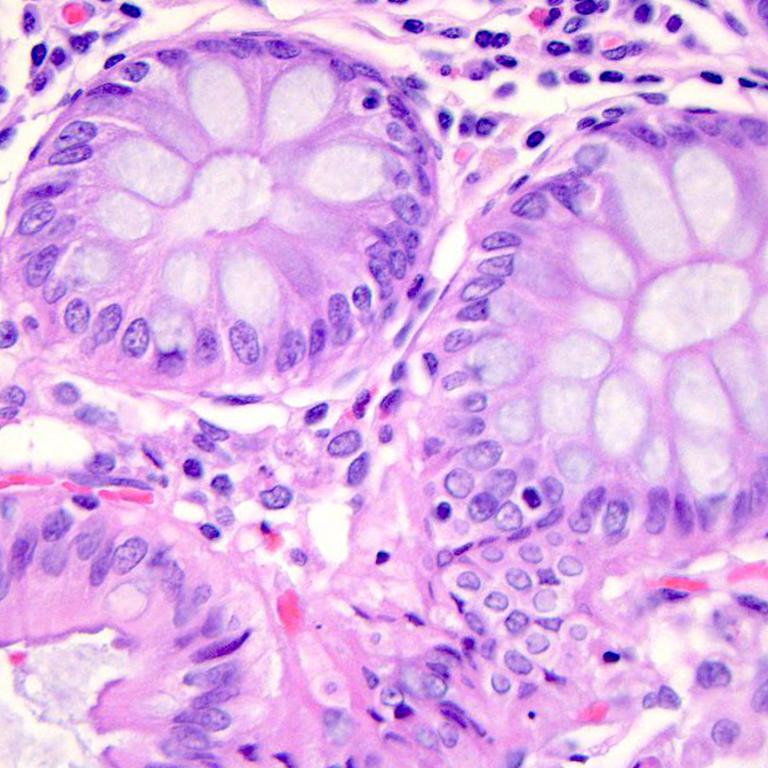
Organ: colon
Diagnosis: benign